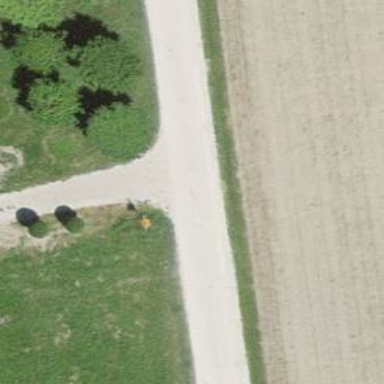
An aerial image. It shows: Aerial marker.